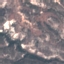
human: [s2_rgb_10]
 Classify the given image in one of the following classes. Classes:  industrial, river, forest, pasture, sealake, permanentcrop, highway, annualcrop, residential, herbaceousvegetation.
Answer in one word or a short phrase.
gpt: HerbaceousVegetation